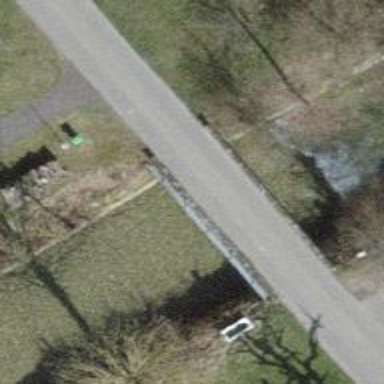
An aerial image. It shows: Residential road with bridge.